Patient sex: M
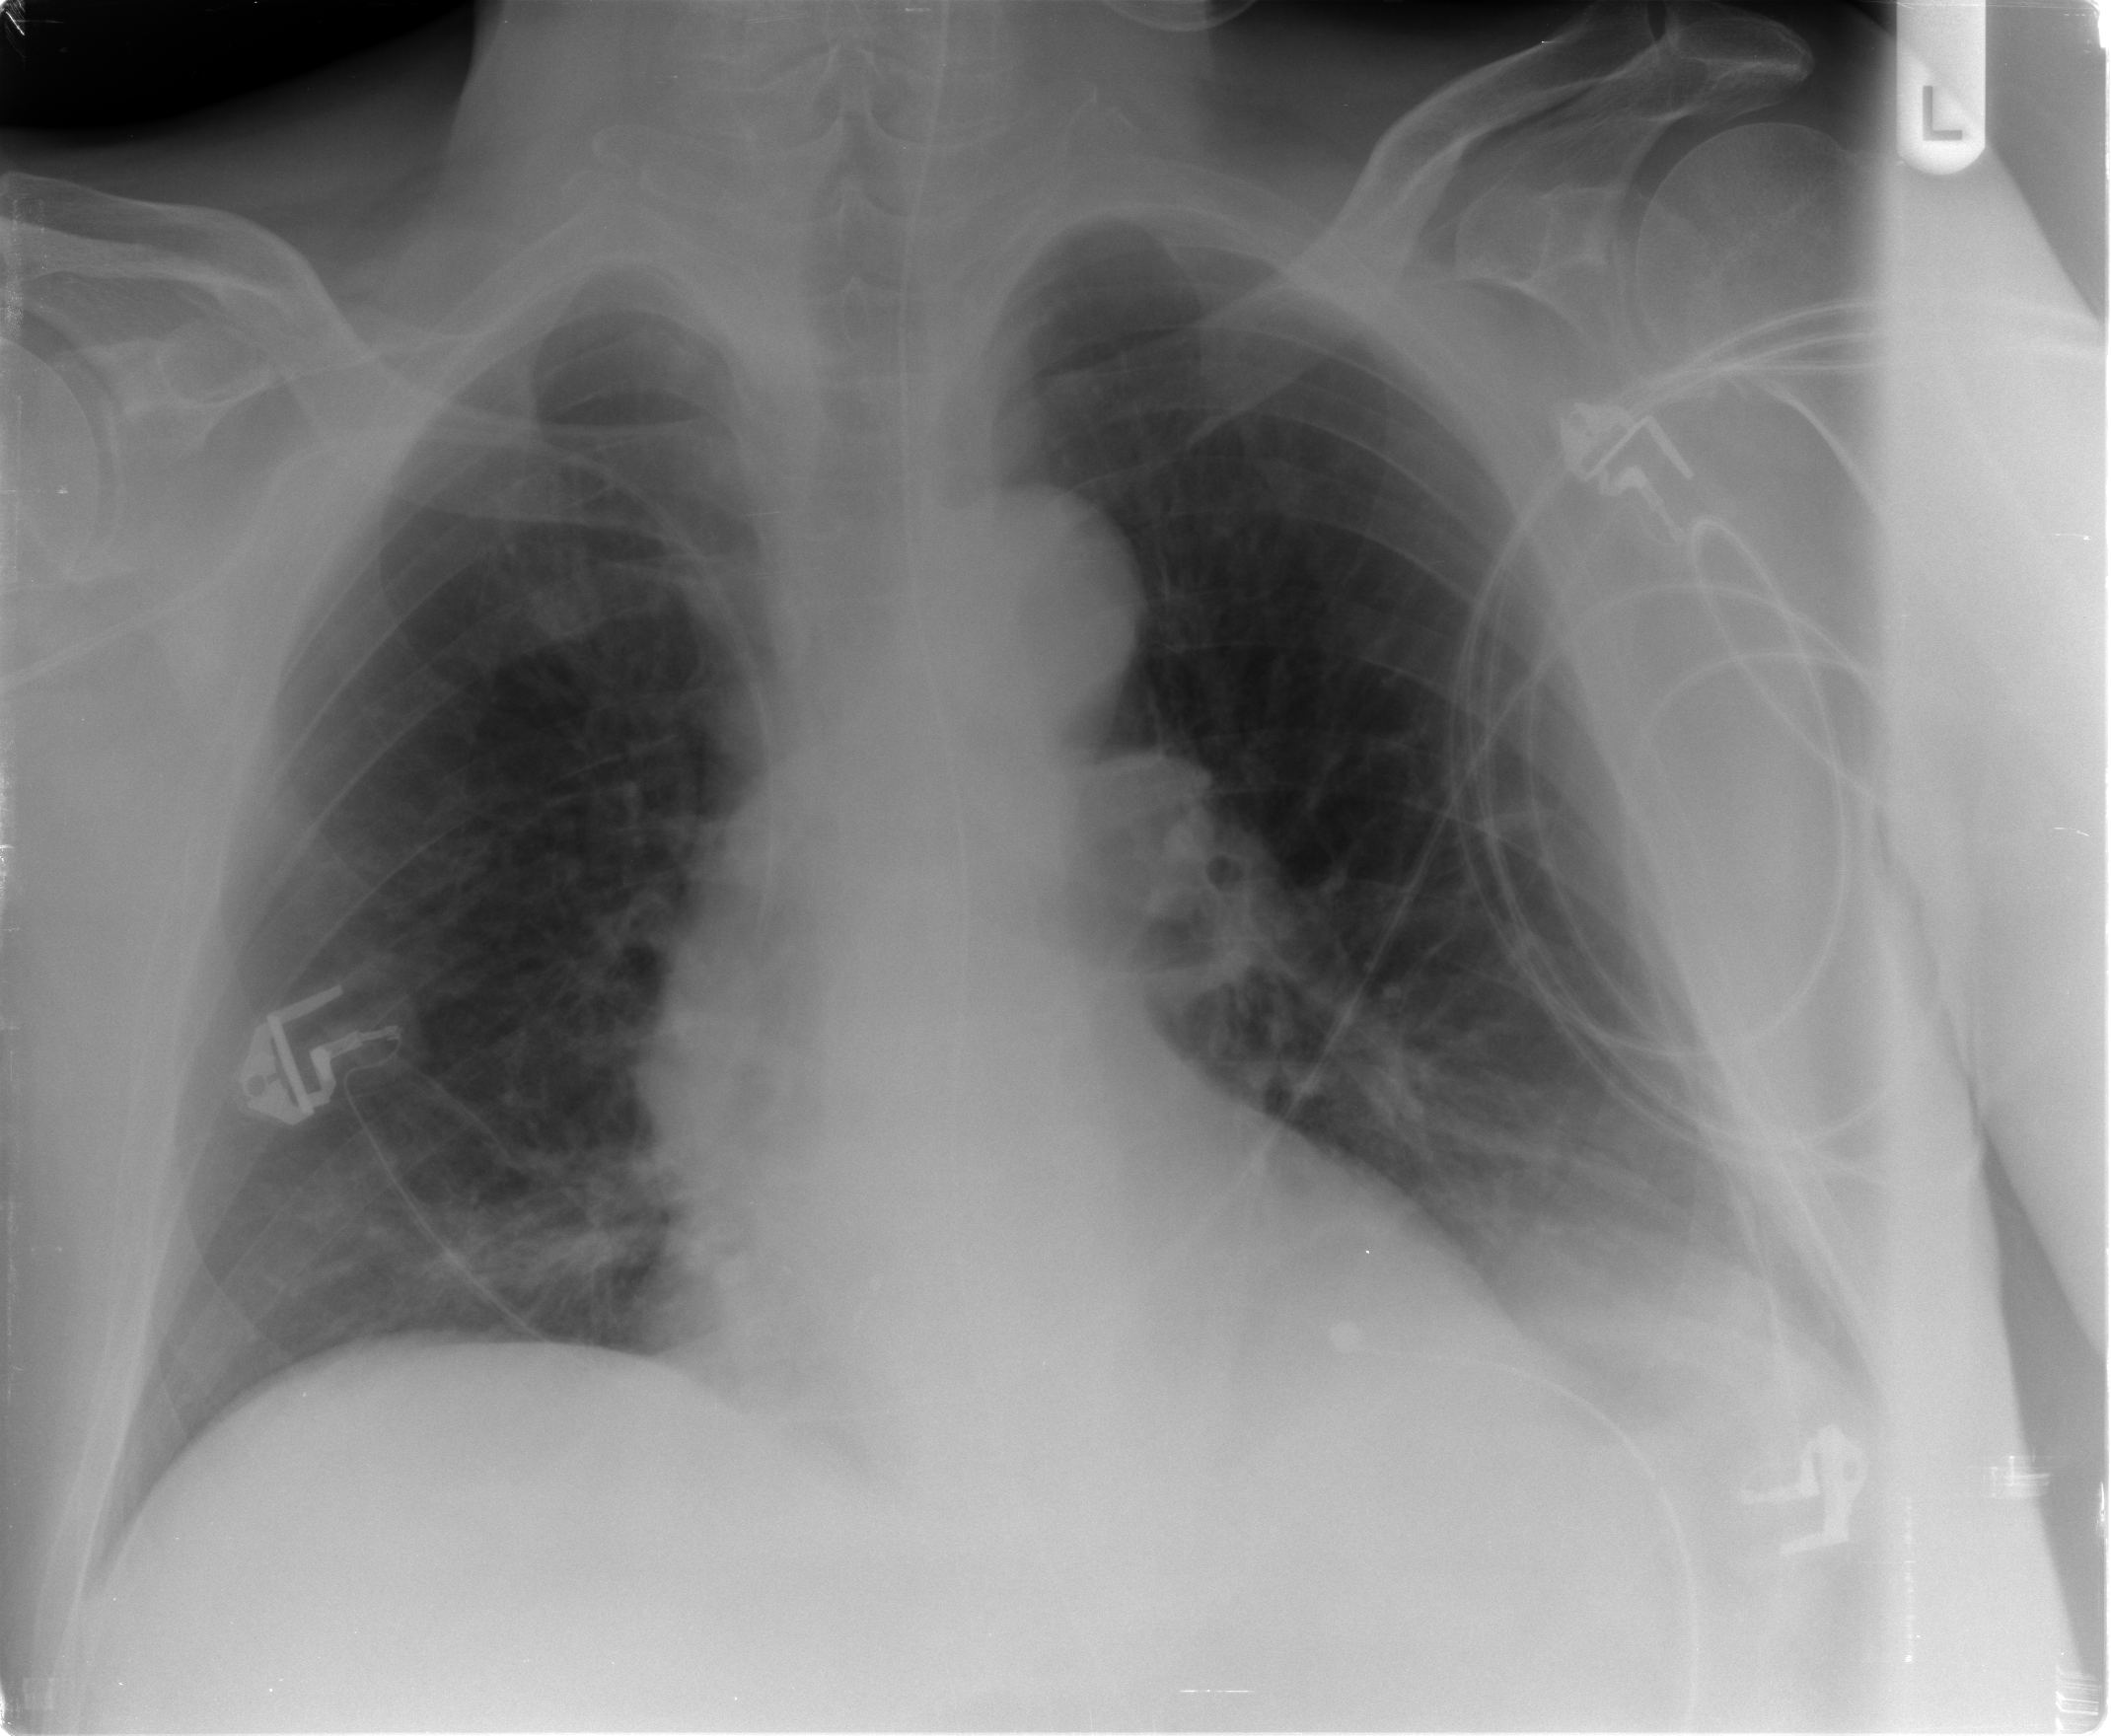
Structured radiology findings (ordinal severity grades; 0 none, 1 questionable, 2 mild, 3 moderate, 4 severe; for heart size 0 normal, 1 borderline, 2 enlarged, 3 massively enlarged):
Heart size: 0
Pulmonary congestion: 0
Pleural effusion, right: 0
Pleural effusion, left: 0
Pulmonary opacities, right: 0
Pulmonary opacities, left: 0
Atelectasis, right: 2
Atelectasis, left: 2